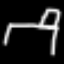
Label: bed